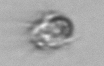
Label: Mesodinium